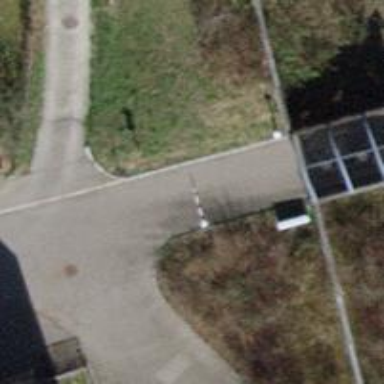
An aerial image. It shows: Swing gate barrier.